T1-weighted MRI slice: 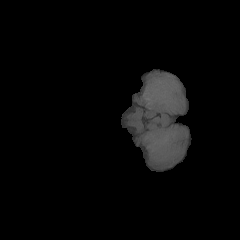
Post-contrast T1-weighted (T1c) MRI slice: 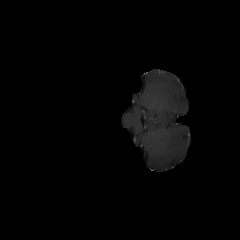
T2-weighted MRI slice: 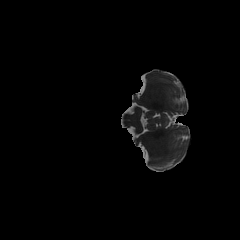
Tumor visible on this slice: no